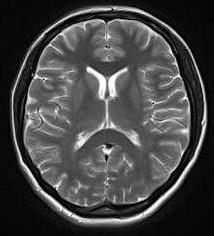
Label: notumor